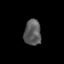
Tissue: skin
Cell type: Epithelial cells
Senescence score: 0.2565
Nuclear area (px): 427
Mean DAPI intensity: 90.316